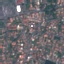
Land use / land cover: Residential